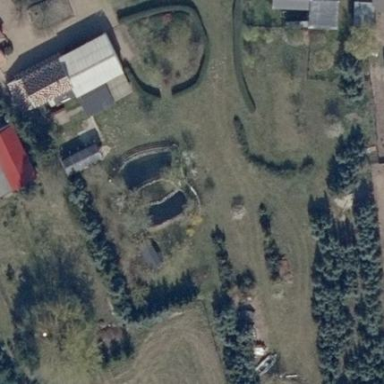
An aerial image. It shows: Garden that is leisure land.